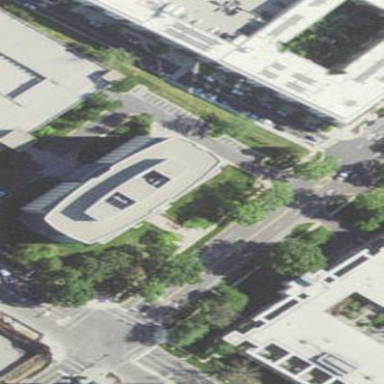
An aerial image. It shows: Office building.